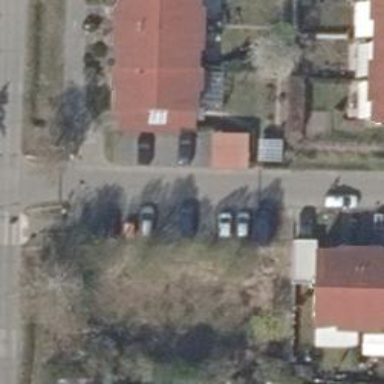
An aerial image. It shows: Parking area.